Question: Count the number of objects in the diagram.
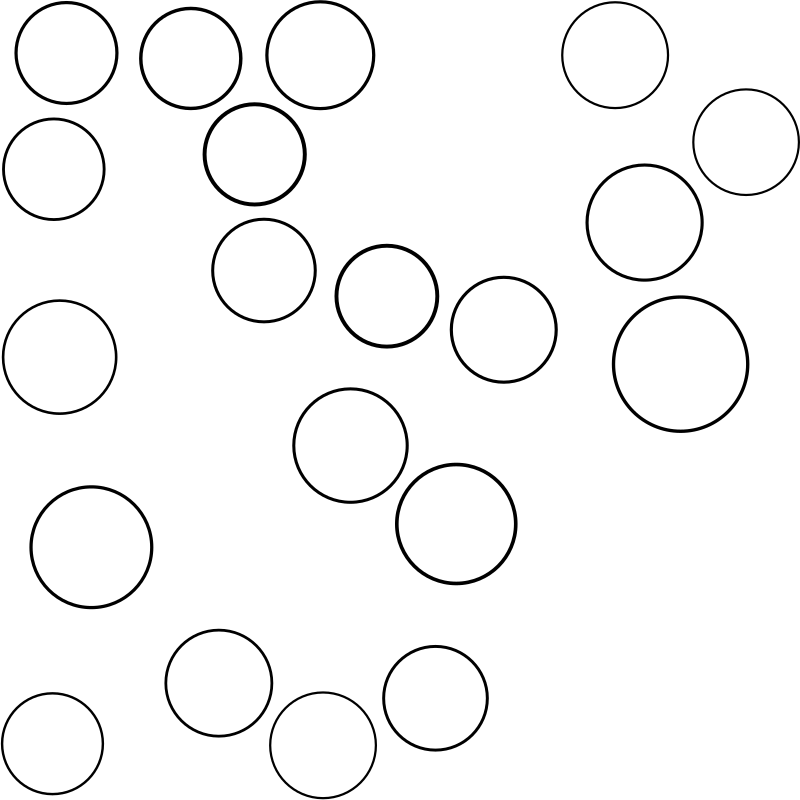
Answer: 20